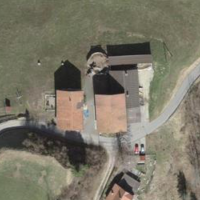
EUNIS habitat code: 24
Species observed at this site:
Lathyrus pratensis